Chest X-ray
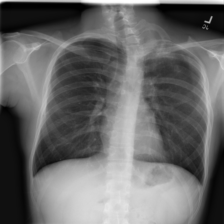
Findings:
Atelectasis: positive
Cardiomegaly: negative
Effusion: negative
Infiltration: negative
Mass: negative
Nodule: negative
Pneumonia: negative
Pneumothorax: negative
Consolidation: positive
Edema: negative
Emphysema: negative
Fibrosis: negative
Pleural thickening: negative
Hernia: negative